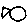
Label: fish